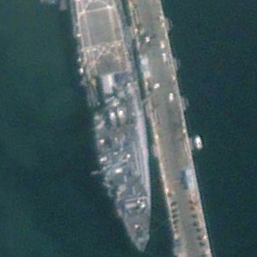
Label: combat